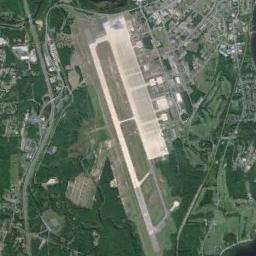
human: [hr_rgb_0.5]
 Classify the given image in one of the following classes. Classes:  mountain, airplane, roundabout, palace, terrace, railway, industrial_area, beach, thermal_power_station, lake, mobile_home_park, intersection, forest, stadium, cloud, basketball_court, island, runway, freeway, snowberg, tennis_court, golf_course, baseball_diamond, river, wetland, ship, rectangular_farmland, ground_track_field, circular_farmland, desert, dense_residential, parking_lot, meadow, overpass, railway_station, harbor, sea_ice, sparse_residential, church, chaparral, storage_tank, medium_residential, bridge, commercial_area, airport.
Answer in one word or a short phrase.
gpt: airport